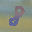
Label: 8